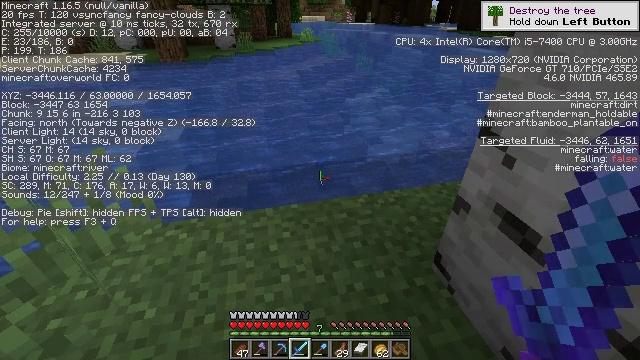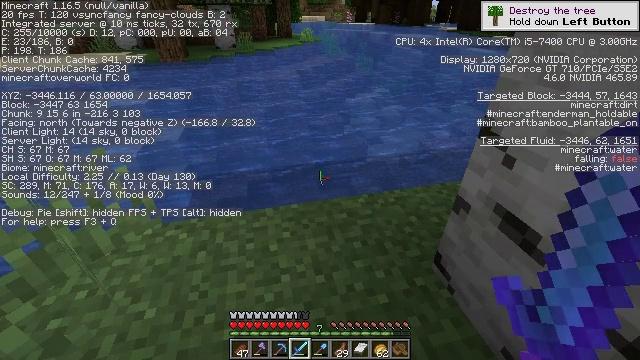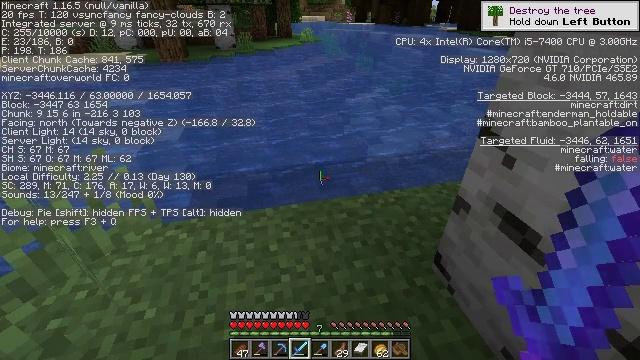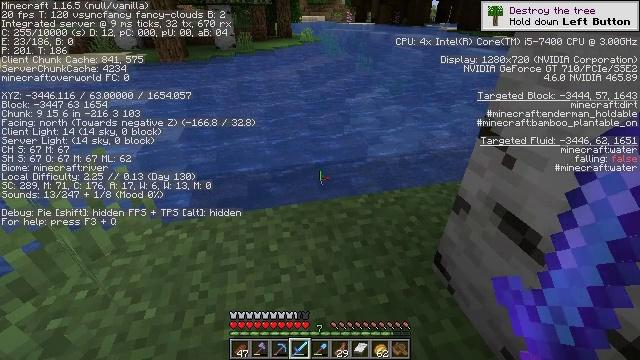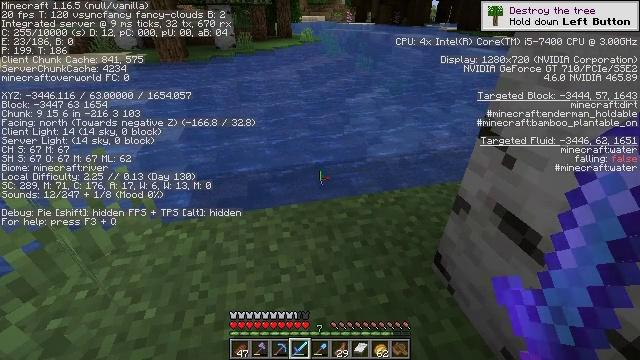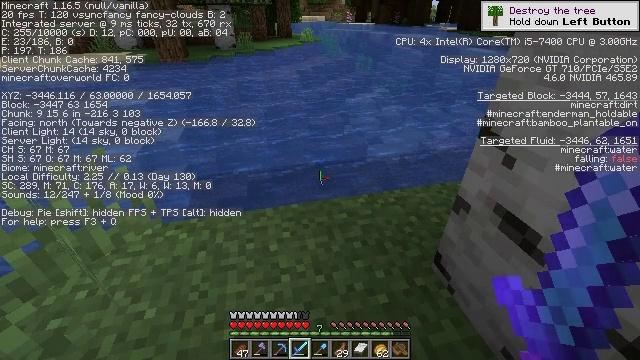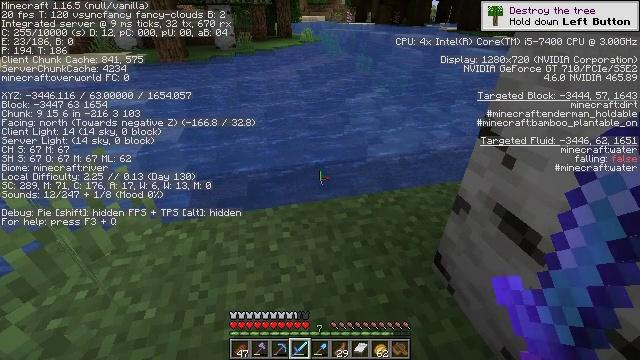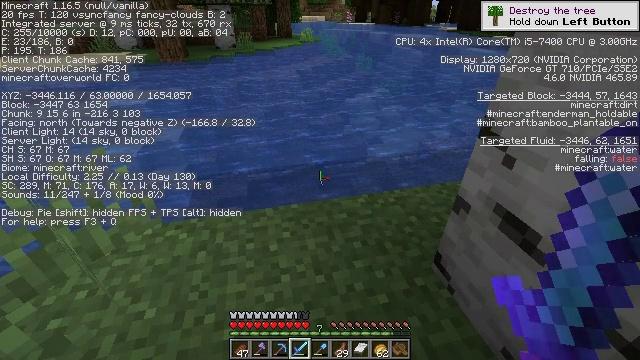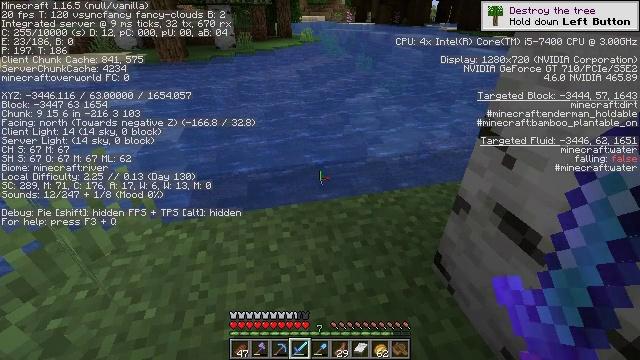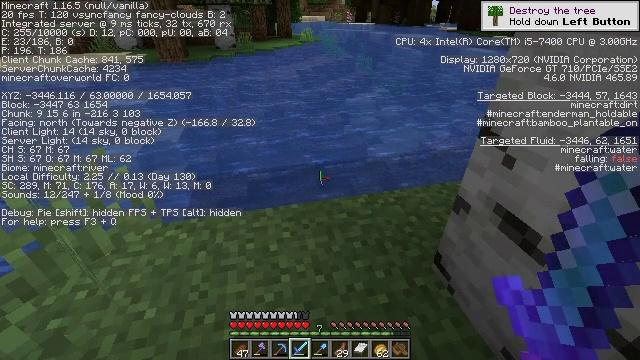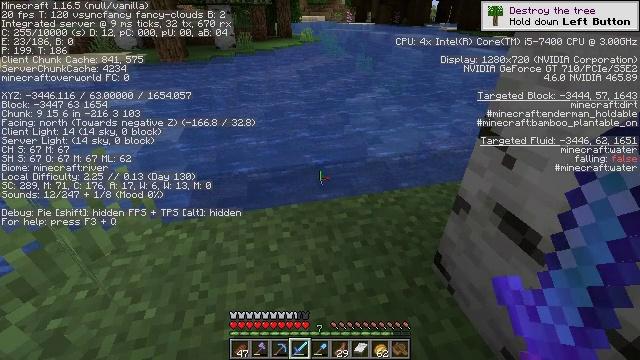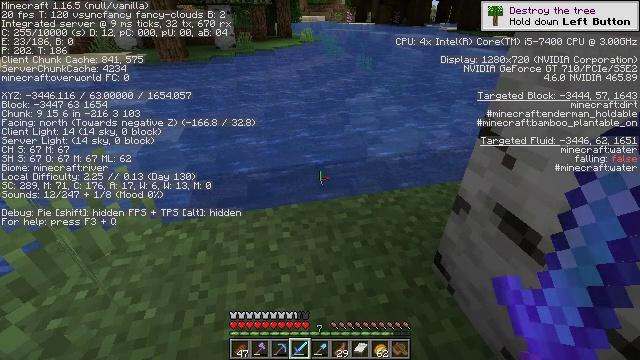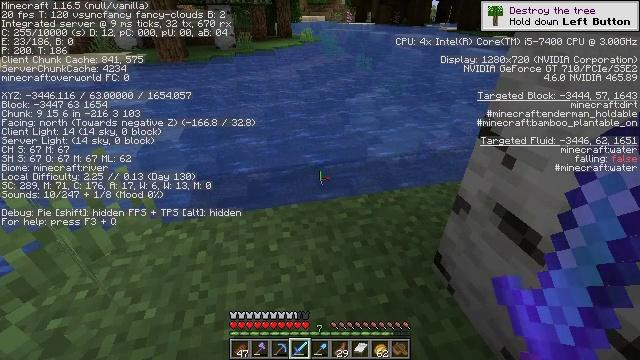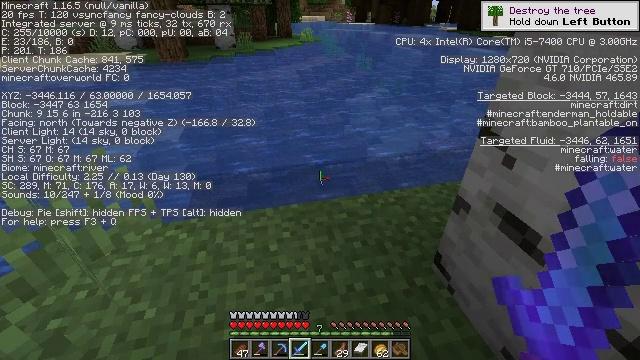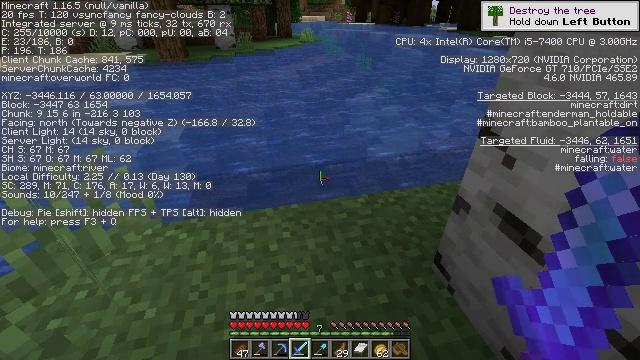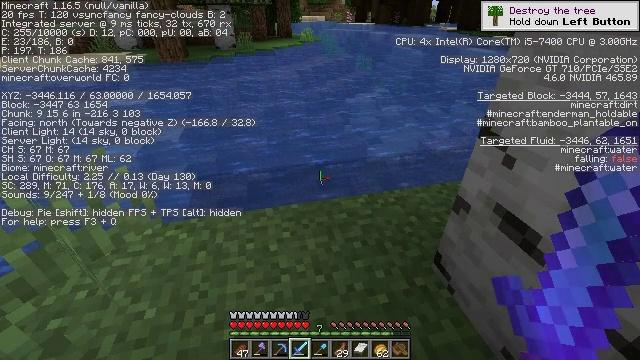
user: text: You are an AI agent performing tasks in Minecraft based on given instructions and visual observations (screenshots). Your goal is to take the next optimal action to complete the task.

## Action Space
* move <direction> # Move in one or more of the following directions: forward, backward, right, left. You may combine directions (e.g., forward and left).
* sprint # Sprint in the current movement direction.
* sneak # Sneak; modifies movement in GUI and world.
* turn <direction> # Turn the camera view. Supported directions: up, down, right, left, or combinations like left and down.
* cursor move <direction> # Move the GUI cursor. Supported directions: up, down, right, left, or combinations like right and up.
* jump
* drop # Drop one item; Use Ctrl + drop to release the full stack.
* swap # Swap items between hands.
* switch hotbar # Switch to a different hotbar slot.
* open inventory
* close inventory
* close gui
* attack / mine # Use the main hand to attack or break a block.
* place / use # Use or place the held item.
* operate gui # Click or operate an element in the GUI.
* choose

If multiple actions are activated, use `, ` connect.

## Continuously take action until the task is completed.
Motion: motion action
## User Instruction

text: Kill mobs.
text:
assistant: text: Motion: no_op
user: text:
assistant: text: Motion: no_op
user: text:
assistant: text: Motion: no_op
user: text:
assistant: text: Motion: no_op
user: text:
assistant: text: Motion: no_op
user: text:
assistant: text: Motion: no_op
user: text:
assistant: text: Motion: no_op
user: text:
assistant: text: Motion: no_op
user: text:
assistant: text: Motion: no_op
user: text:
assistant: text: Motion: no_op
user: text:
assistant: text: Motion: no_op
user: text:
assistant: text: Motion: no_op
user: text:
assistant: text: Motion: no_op
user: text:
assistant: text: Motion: no_op
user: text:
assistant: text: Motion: no_op
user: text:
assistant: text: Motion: no_op
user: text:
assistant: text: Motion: no_op
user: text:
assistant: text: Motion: no_op
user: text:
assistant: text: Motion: no_op
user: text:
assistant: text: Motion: no_op
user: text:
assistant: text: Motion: no_op
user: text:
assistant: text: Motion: no_op
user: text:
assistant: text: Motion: move forward
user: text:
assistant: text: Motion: move forward
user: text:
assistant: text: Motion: move forward
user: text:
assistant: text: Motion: move forward
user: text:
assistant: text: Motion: move forward, sprint, turn right
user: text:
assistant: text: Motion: move forward, sprint, turn right and up
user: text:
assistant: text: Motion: move forward, sprint, turn right and up
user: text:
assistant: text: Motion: move forward, sprint, turn right and up